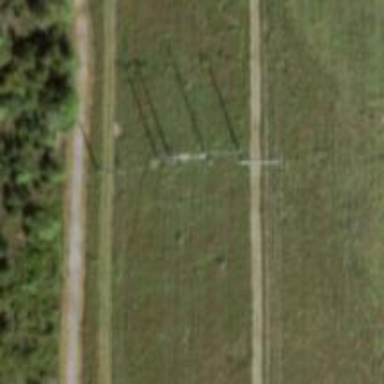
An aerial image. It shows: Power pole.